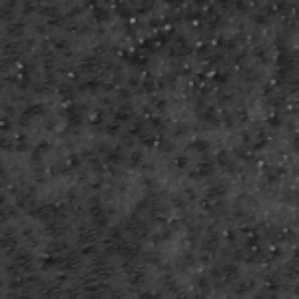
Label: frost